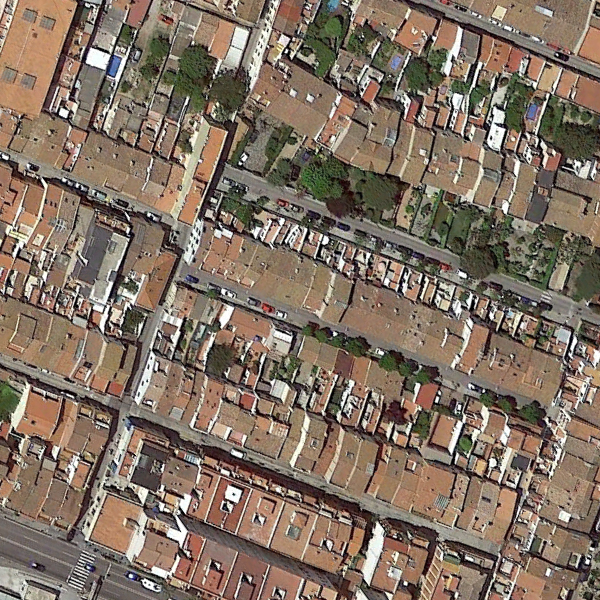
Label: DenseResidential